Question: So im having problems rendering using 2 different shaders. Im currently rendering shapes that represent dice, what i want is if the dice is selected by the user, it draws an outline by drawing the dice completely red and slightly scaled up, then render the proper dice over it. At the moment some of the dice, for some reason, render the wrong dice for the outline, but the right one for the proper foreground dice.
Im wondering if they aren't getting their vertex data mixed up somehow. Im not sure if doing something like this is even allowed in openGL:
'''
glGenBuffers(1, &_vertexBuffer);
glBindBuffer(GL_ARRAY_BUFFER, _vertexBuffer);
glBufferData(GL_ARRAY_BUFFER, numVertices*sizeof(GLfloat), vertices, GL_STATIC_DRAW);
glEnableVertexAttribArray(effect->vertCoord);
glVertexAttribPointer(effect->vertCoord, 3, GL_FLOAT, GL_FALSE, 0, 0);
glEnableVertexAttribArray(effect->toon_vertCoord);
glVertexAttribPointer(effect->toon_vertCoord, 3, GL_FLOAT, GL_FALSE, 0, 0);
'''
im trying to bind the vertex data to 2 different shaders here
when i load my first shader i have:
'''
vertCoord = glGetAttribLocation(TexAndLighting, "position");
'''
and the other shader has:
'''
toon_vertCoord = glGetAttribLocation(Toon, "position");
'''
if I use the shaders independently of each other they work fine, but when i try to render both one on top of the other they get the model mixed up some times. here is how my draw function looks:
'''
- (void) draw {
[EAGLContext setCurrentContext:context];
glBindVertexArrayOES(_vertexArray);
effect->modelViewMatrix = mvm;
effect->numberColour = GLKVector4Make(numbers[colorSelected].r, numbers[colorSelected].g, numbers[colorSelected].b, 1);
effect->faceColour = GLKVector4Make(faceColors[colorSelected].r, faceColors[colorSelected].g, faceColors[colorSelected].b, 1);
if(selected){
[effect drawOutline]; //this function prepares the shader
glDrawElements(GL_TRIANGLES, numIndices, GL_UNSIGNED_SHORT, 0);
}
[effect prepareToDraw]; //same with this one
glDrawElements(GL_TRIANGLES, numIndices, GL_UNSIGNED_SHORT, 0);
}
'''
this is what it looks like, as you can see most of the outlines are using the wrong dice, or none at all:

links to full code:
<URL> Dice.mm //rendering stuff
<URL> Effects.mm //shader stuff
<URL> //my shaders, shouldn't be anything to do with them though
TL;DR: trying to use 2 different shaders that use the same vertex data, but its getting the models mixed up when rendering using both at the same time, well thats what i think is going wrong, quite stumped actually.
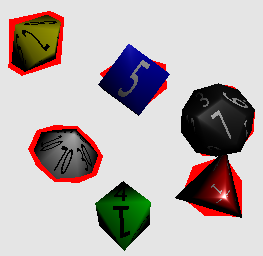
Answer: You're correct, in that this is not allowed (or rather it doesn't do what you think):
'''
glEnableVertexAttribArray(effect->vertCoord);
glVertexAttribPointer(effect->vertCoord, 3, GL_FLOAT, GL_FALSE, 0, 0);
glEnableVertexAttribArray(effect->toon_vertCoord);
glVertexAttribPointer(effect->toon_vertCoord, 3, GL_FLOAT, GL_FALSE, 0, 0);
'''
Attributes have no particular linkage to shaders. You can't tell OpenGL "attribute is for this shader, and attribute is for this other shader."
Attributes simply bind to indexes, and any shader that happens to have an input at that index will slurp the data that was last bound to that particular index.
So if you have two shaders, lets call them "toon" and "normal", which have the following inputs (this is hypothetical):
'''
normal
input vertCoord (index = 0)
input texCoord (index = 1)
toon
input toon_vertCoord (index = 0)
input toon_somethingElse (index = 1)
'''
Then when you run this code:
'''
glEnableVertexAttribArray(effect->vertCoord);
glVertexAttribPointer(effect->vertCoord, 3, GL_FLOAT, GL_FALSE, 0, 0);
glEnableVertexAttribArray(effect->toon_vertCoord);
glVertexAttribPointer(effect->toon_vertCoord, 3, GL_FLOAT, GL_FALSE, 0, 0);
draw_normal_object();
'''
Your 'effect->vertCoord' is no longer bound to anything, because 'toon_vertCoord' has the same index, and you've overwritten the input pointer. So here your normal shader will be sampling from the 'toon_vertCoord', and everything will be all messed up.
What you want to do is to enable/pointer all of the attributes for "normal shader", draw the normal objects, then switch to the toon shader, enable/pointer all of the toon attributes, and then draw the toon objects.